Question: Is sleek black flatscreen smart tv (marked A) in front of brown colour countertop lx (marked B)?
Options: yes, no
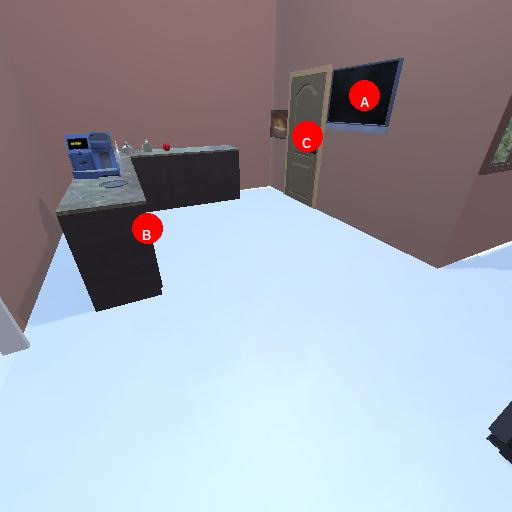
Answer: yes